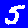
Digit: 5